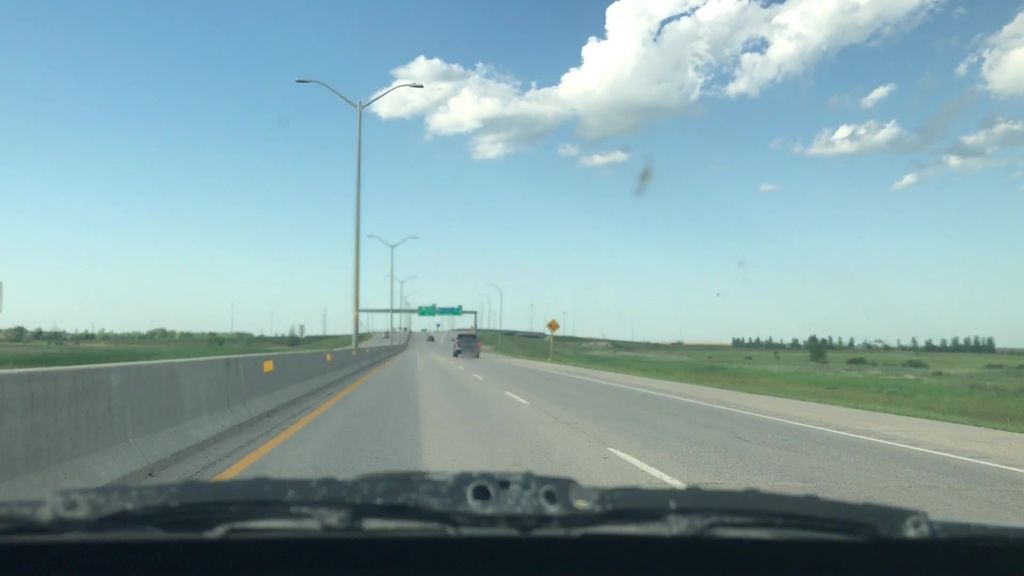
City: winnipeg